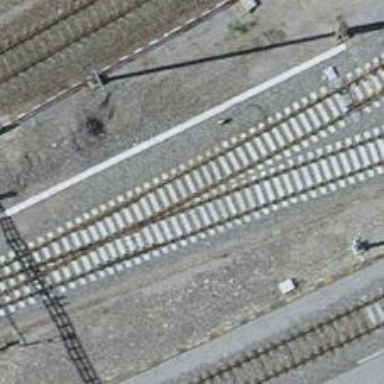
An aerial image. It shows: Railway switch.